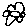
Label: flower